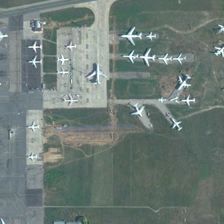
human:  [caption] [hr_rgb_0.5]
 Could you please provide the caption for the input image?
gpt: a airport in side while with some square meadow besides .

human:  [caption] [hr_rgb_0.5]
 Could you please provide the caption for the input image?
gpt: many planes in the airport while with some light green meadow besides .

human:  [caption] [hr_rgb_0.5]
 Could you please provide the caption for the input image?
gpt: seven big planes and thirteen little planes in the airport .

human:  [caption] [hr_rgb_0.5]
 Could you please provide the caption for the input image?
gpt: a long arc dark gray road in side while with some dark gray ground besides .

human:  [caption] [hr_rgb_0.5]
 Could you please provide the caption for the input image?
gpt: many planes are parked in an airport near a large piece of meadow .